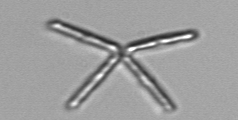
Label: Thalassionema